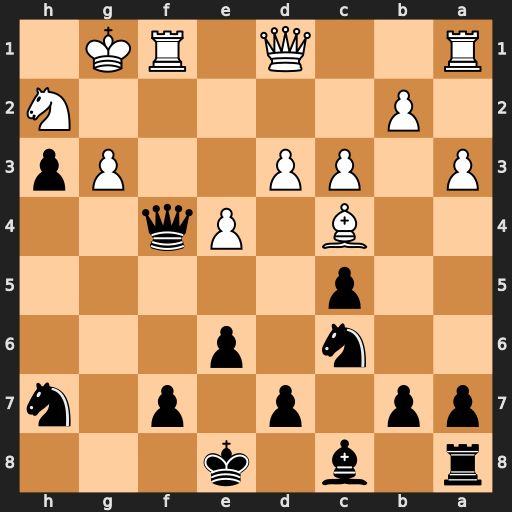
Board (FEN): r1b1k3/pp1p1p1n/2n1p3/2p5/2B1Pq2/P1PP2Pp/1P5N/R2Q1RK1
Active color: b
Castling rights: q
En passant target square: -
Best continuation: Qxg3+ Kh1 Qg2#